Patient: sex F, age 57
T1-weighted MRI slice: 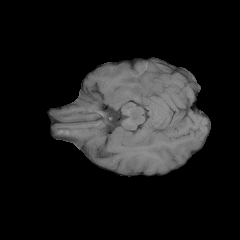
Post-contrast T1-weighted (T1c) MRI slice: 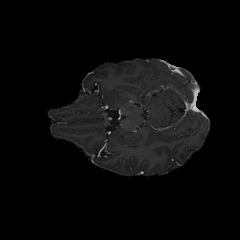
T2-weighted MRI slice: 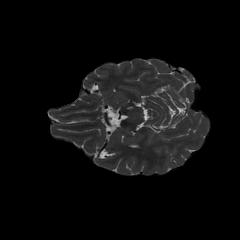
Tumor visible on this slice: no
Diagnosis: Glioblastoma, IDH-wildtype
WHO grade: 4